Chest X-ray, PA view. Patient: 38 years old, sex M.
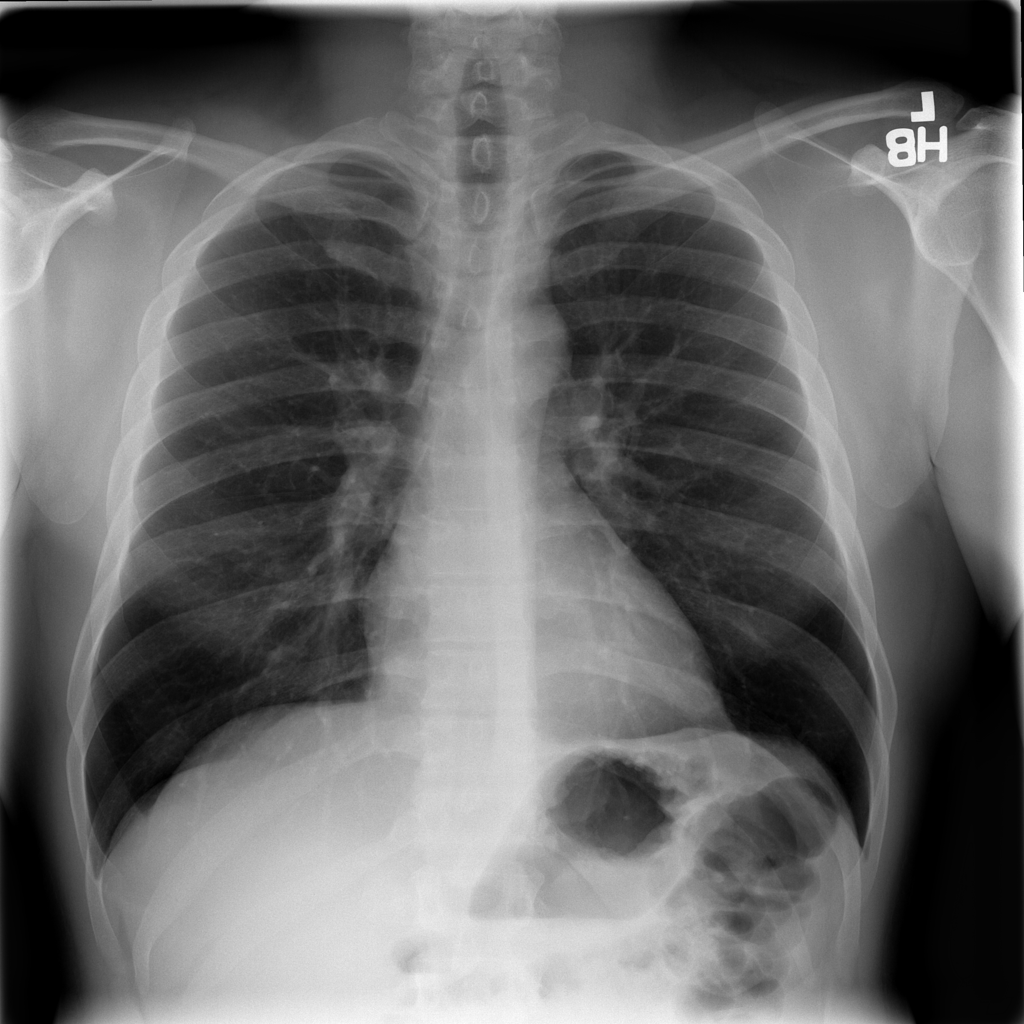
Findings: No Finding